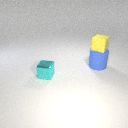
small cyan metal cube in front of large blue rubber cylinder